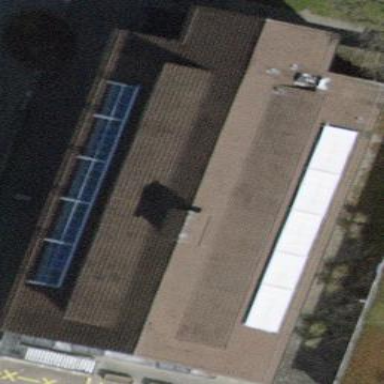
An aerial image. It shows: Primary school building.